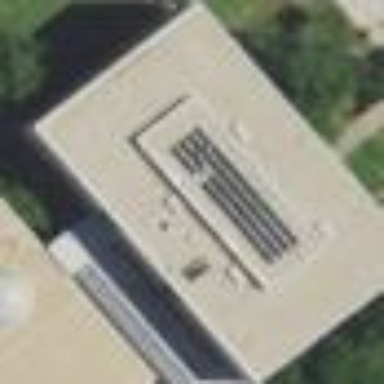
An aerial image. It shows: University building.